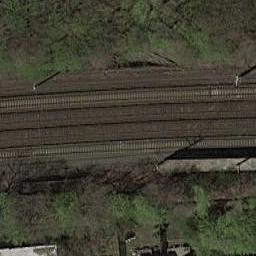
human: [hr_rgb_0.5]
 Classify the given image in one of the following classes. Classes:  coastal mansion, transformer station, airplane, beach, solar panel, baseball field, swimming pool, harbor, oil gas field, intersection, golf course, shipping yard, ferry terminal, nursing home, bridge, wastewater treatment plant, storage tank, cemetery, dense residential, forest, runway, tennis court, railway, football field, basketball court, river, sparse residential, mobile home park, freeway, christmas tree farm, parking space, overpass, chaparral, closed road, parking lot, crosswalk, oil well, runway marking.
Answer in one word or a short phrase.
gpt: railway